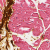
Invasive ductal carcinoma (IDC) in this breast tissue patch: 0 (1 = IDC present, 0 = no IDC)